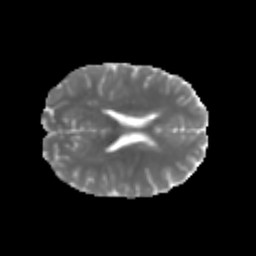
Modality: MD
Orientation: axial
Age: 28
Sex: male
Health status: healthy